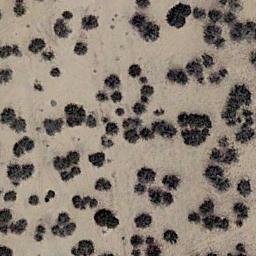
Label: chaparral